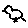
Label: bird